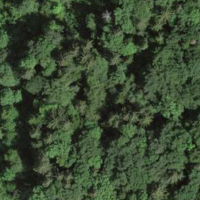
EUNIS habitat code: 41
Species observed at this site:
Fagus sylvatica